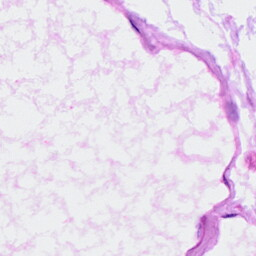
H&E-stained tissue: Ovarian